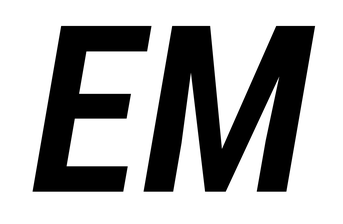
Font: Roboto-Italic_Condensed_SemiBold_Italic